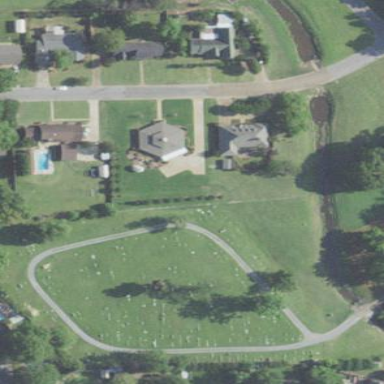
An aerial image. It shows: Cemetery.